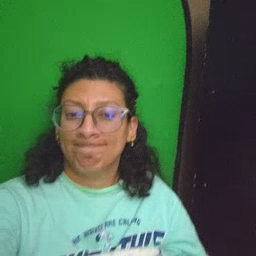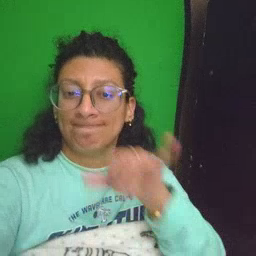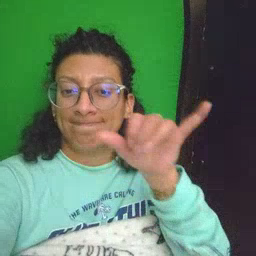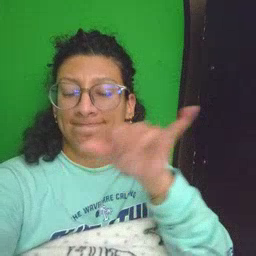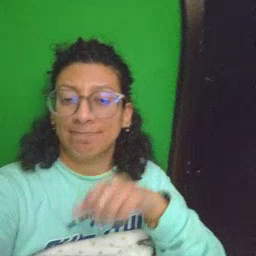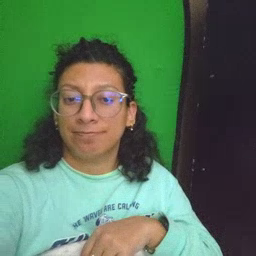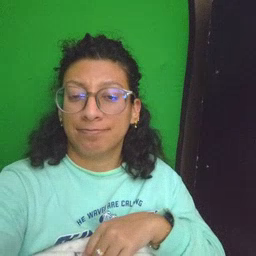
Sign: same